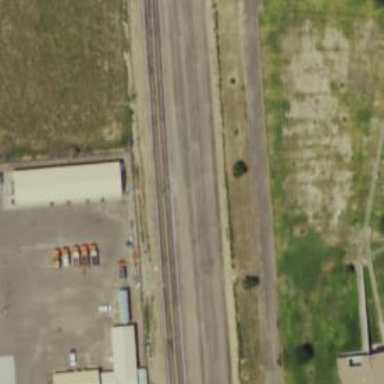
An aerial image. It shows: Trunk highway.